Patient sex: M
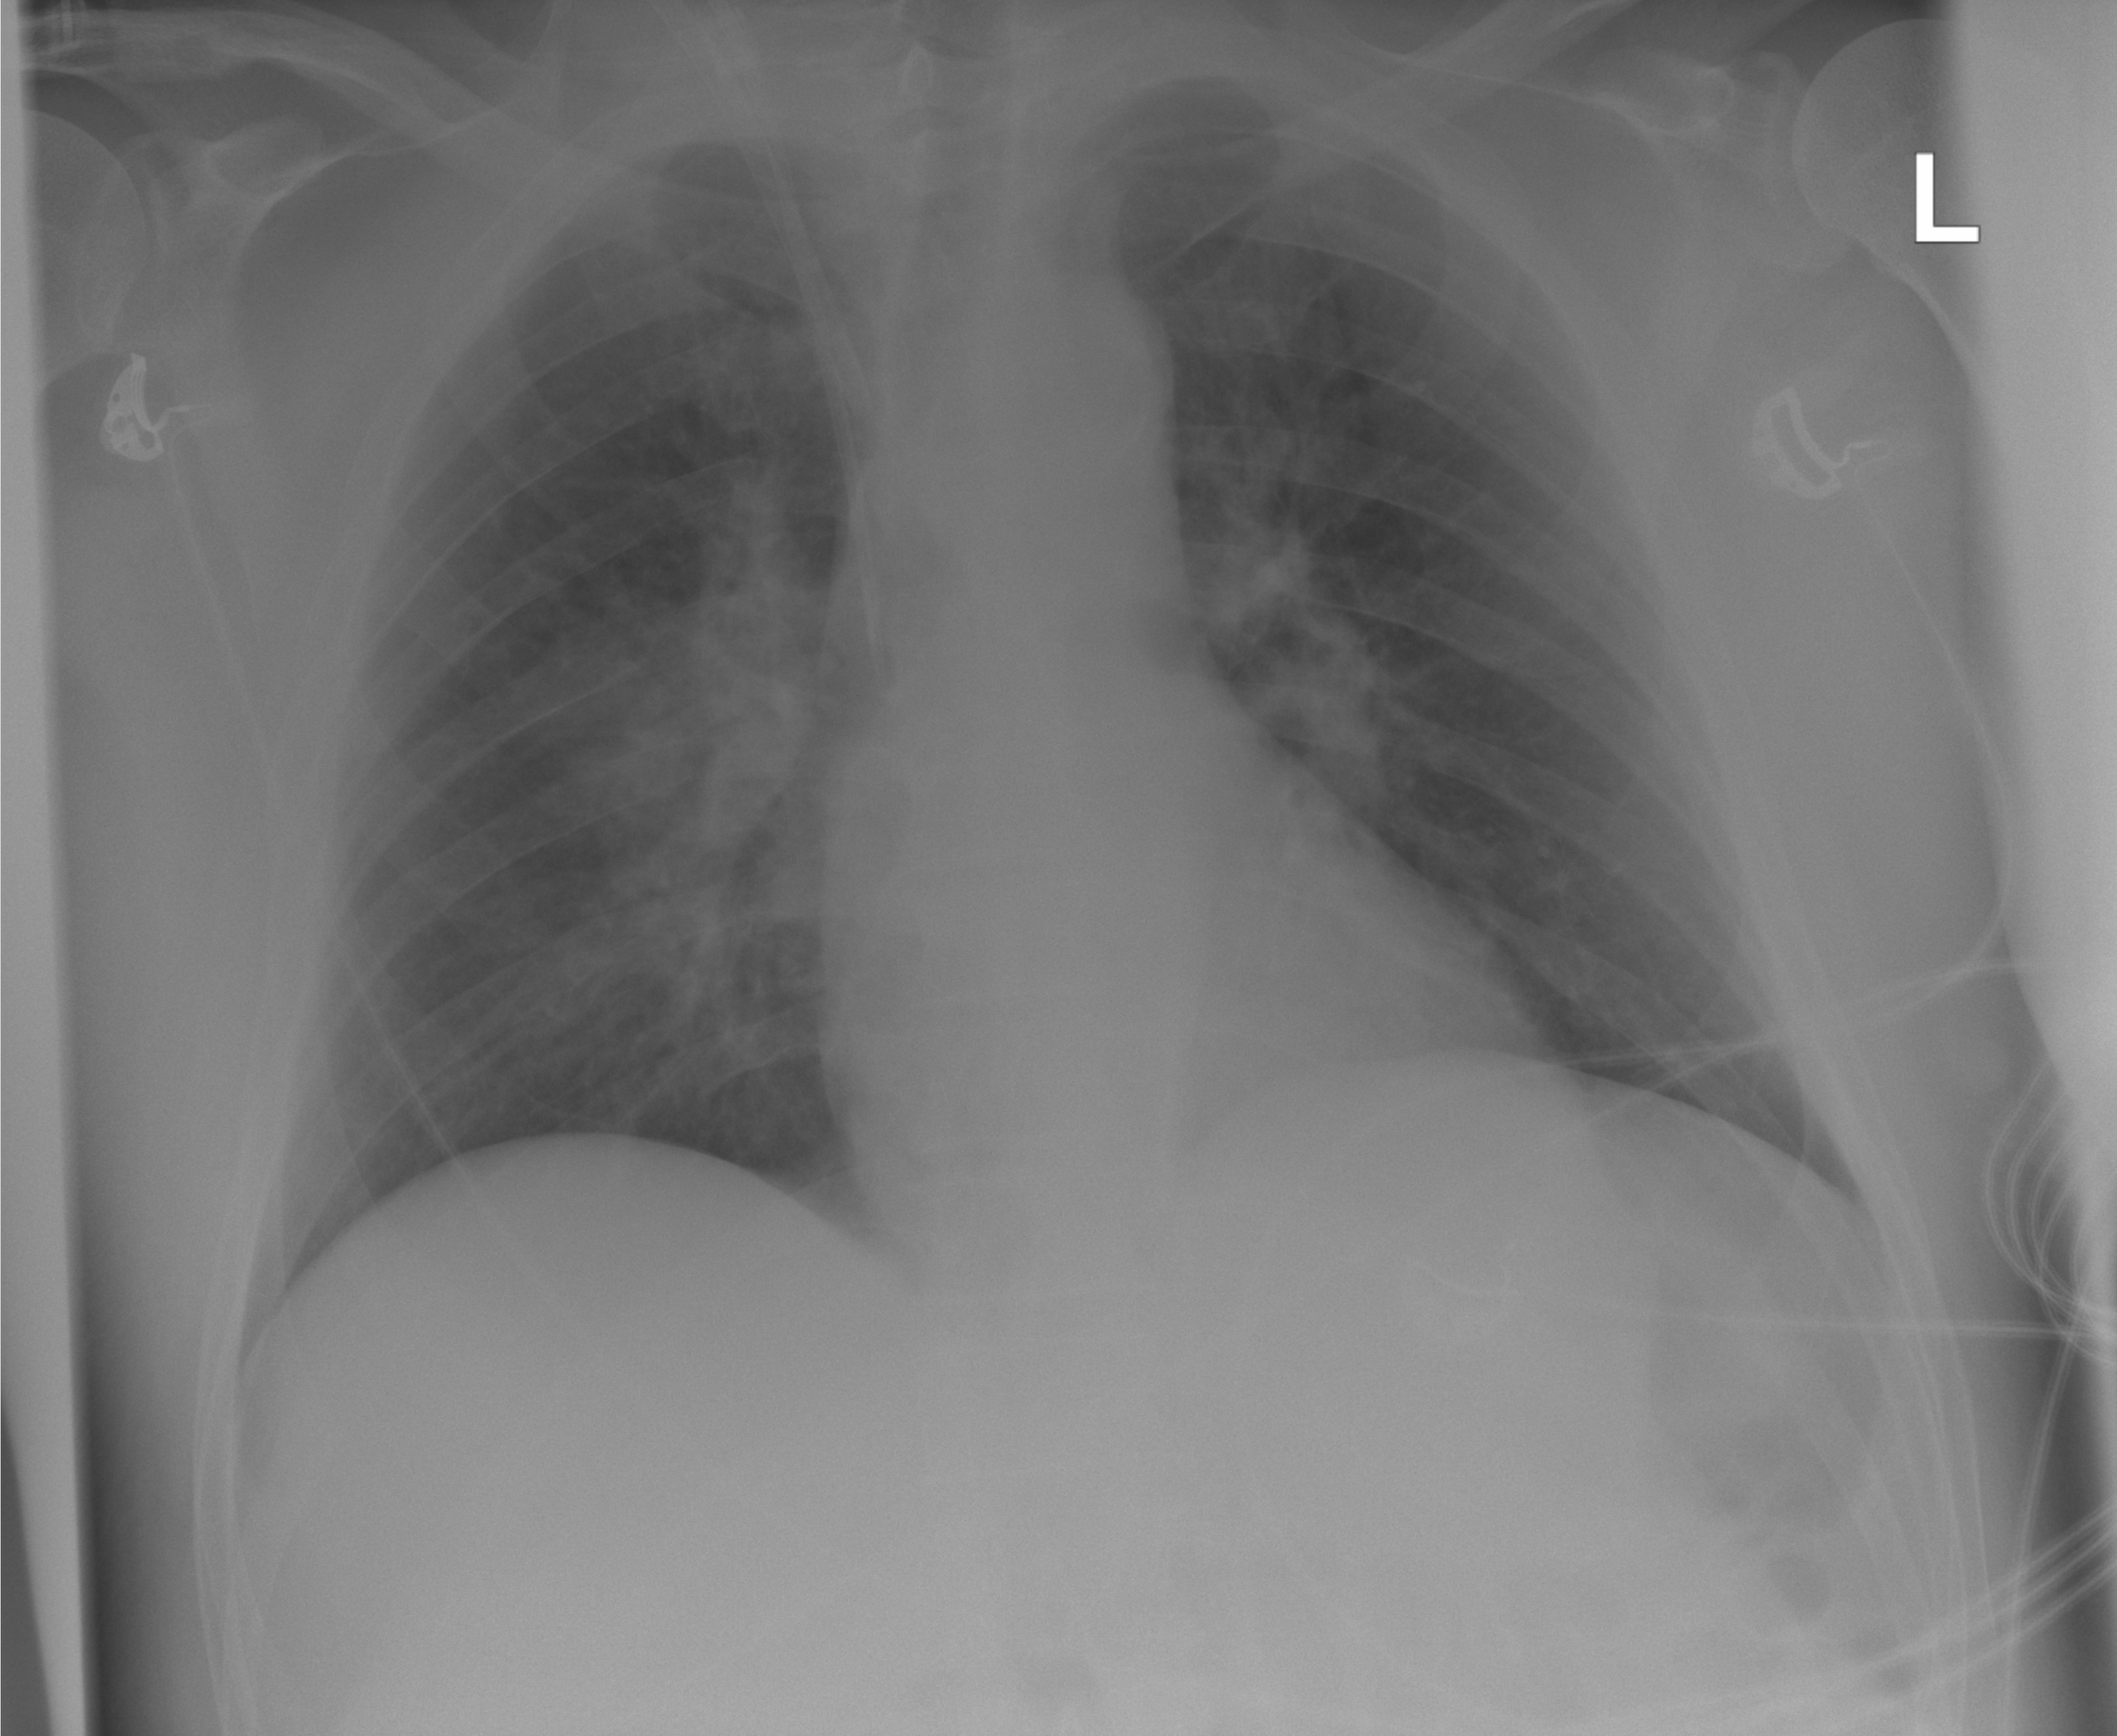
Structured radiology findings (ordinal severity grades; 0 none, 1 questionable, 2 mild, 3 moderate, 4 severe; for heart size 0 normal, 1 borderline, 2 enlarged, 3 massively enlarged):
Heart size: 0
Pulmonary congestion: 2
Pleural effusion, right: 0
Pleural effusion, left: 0
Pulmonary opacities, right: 0
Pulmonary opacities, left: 0
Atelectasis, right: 0
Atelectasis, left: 0